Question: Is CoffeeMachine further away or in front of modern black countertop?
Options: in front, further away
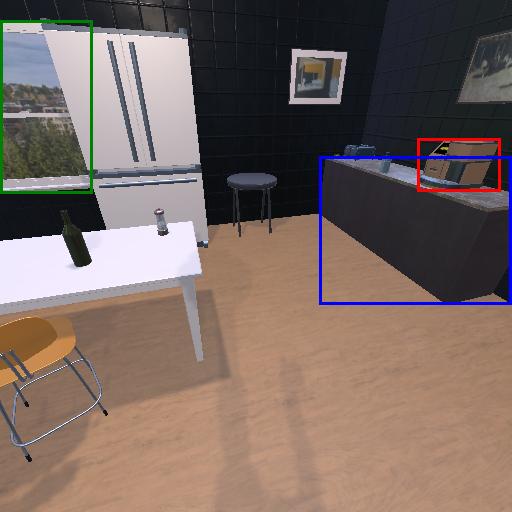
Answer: in front